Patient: sex M, age 76
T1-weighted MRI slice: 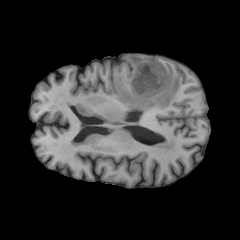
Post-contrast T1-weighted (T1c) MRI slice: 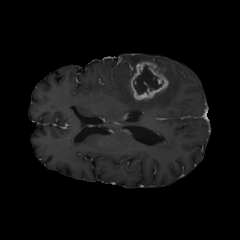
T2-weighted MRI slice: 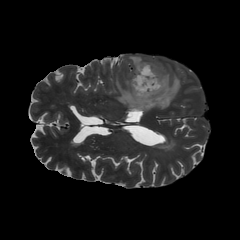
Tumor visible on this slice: yes
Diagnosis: Glioblastoma, IDH-wildtype
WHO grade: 4